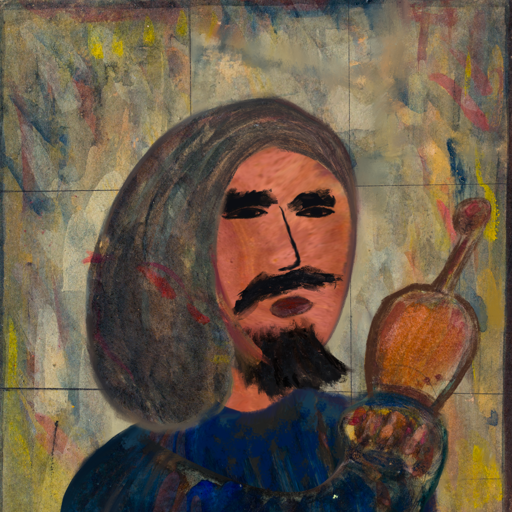
Background: GypsyMother, Head And Neck Side: Mother_And_Son_Mother, Face Side: Mosgoul, Bust: Pipe, Hair Side: Gypsy_Mother, Head Accessory: Blank, Second Necklace: Blank, Necklace: Blank, Baby: Blank